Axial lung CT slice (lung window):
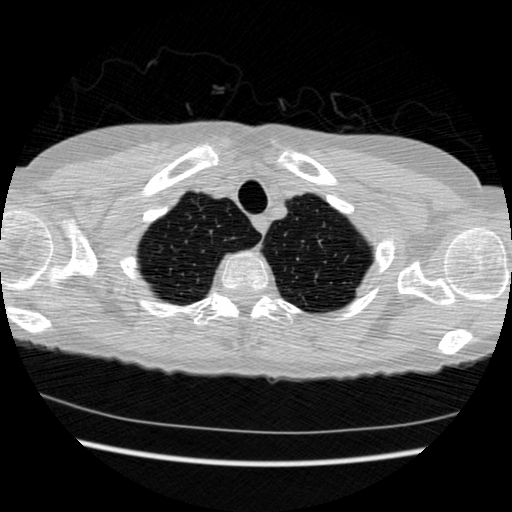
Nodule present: no